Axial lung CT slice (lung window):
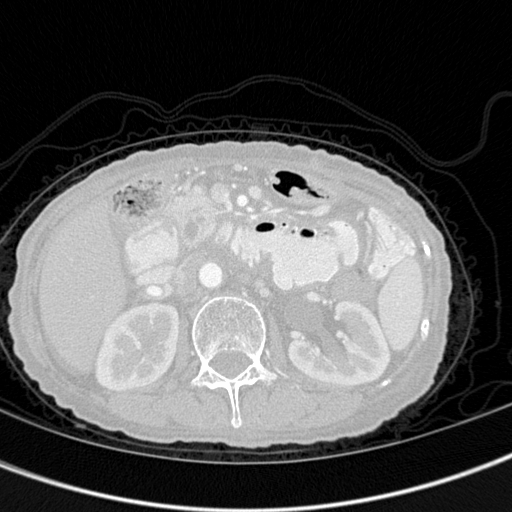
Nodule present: no